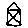
Label: house